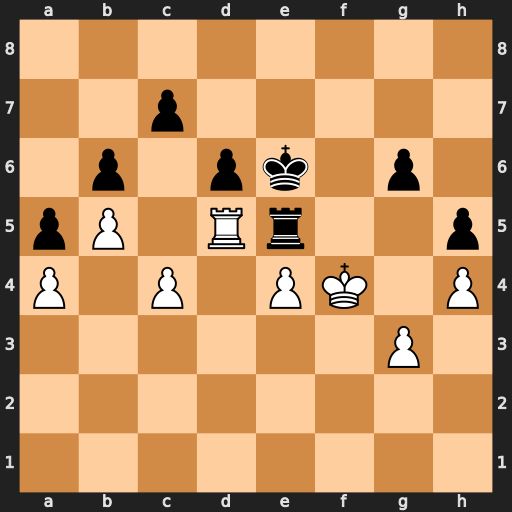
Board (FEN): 8/2p5/1p1pk1p1/pP1Rr2p/P1P1PK1P/6P1/8/8
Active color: w
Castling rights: -
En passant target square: -
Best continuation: Rxe5+ dxe5+ Kg5